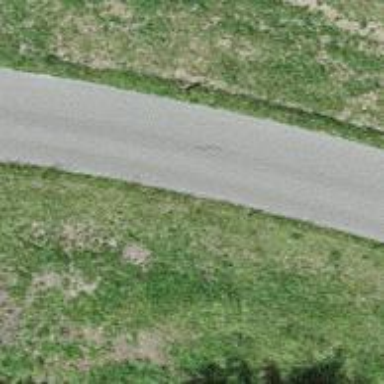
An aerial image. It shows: Unclassified road with asphalt surface.